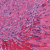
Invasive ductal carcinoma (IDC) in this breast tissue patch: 0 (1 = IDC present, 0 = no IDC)